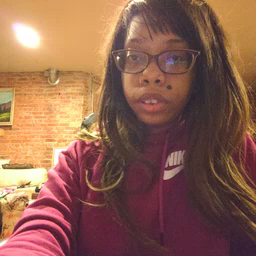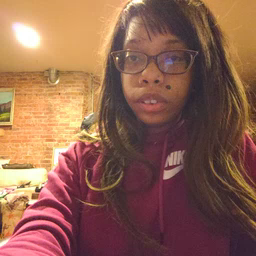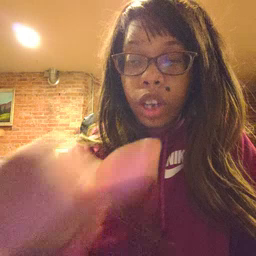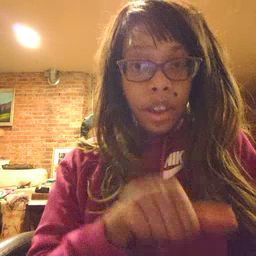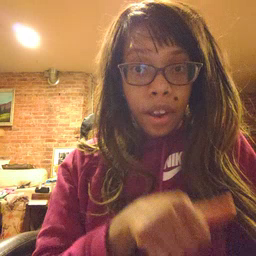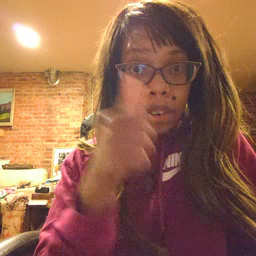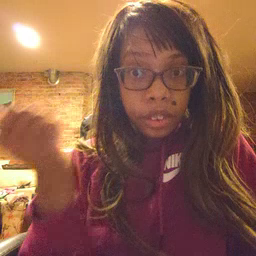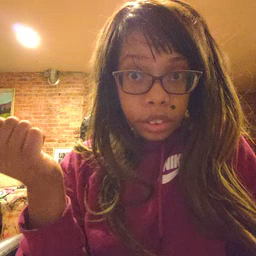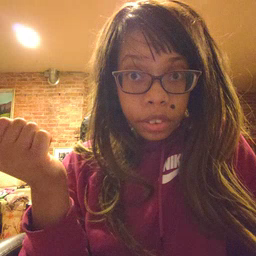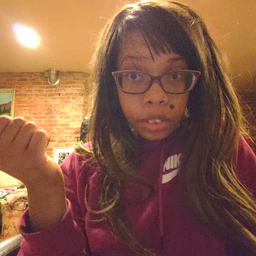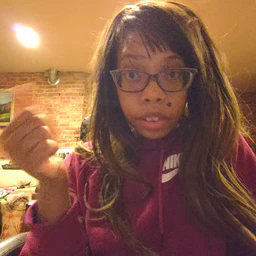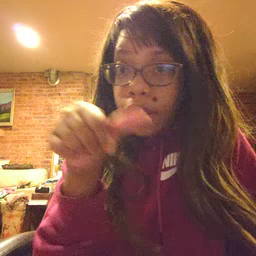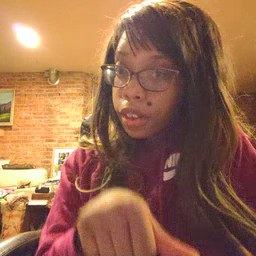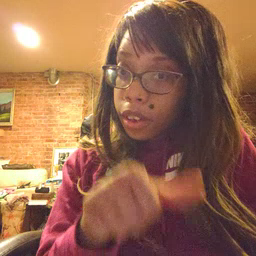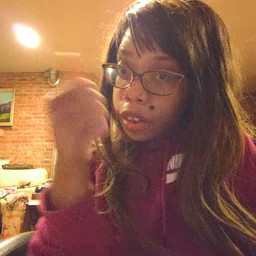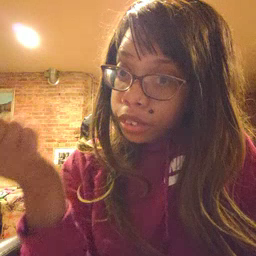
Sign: another